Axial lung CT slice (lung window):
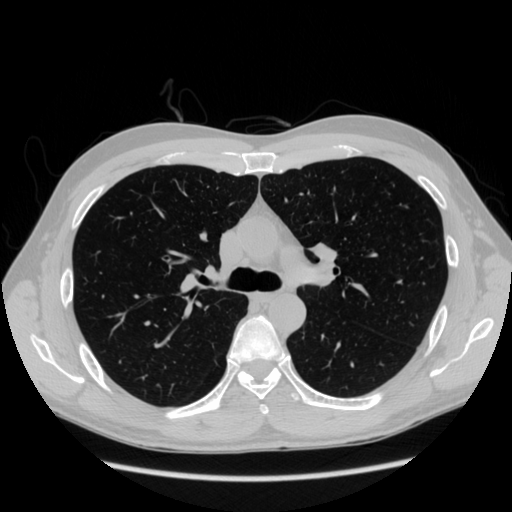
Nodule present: no